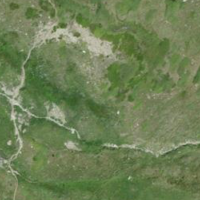
EUNIS habitat code: 26
Species observed at this site:
Hedysarum hedysaroides